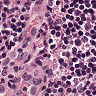
Metastatic tissue present: no